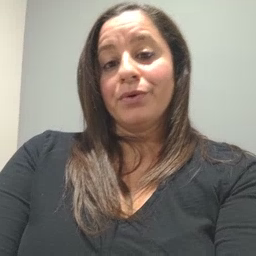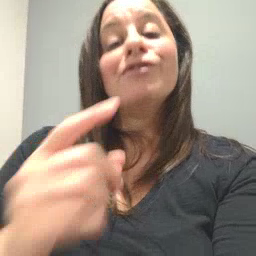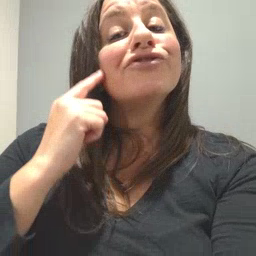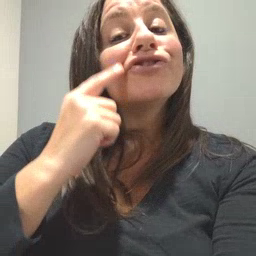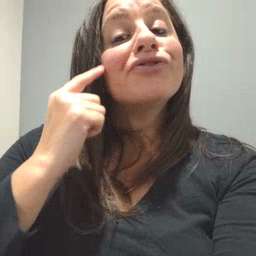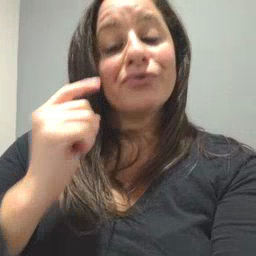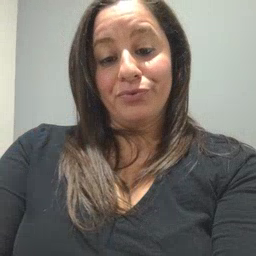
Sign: cheek